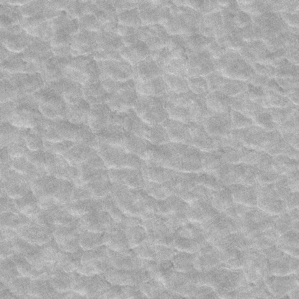
Label: frost